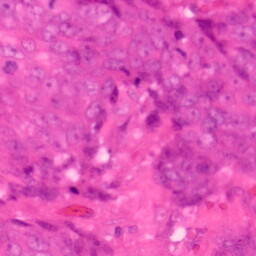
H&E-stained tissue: Colon